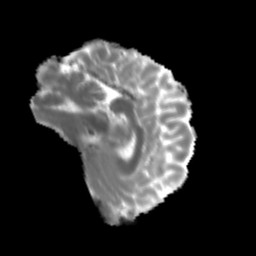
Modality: MD
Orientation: sagittal
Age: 42
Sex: male
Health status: healthy
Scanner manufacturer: siemens
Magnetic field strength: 3 T
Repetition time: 3.6 s
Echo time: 0.092 s